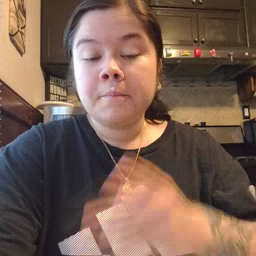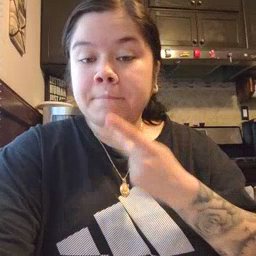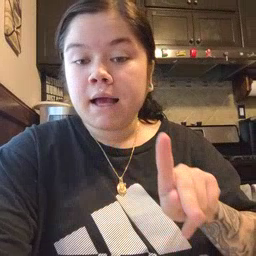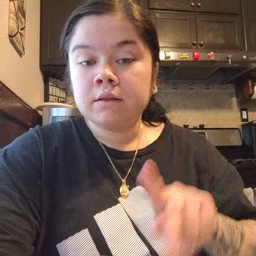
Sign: pen